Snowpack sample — Snodgrass Mountain, Crested Butte, Colorado (2/4/25, 12:06 PM MST)
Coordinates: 38.923, -106.968
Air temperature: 35 °F
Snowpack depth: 80 cm
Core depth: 50 cm
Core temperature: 30.2 °F
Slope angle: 14°, slope face: 78°
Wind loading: low
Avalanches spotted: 0
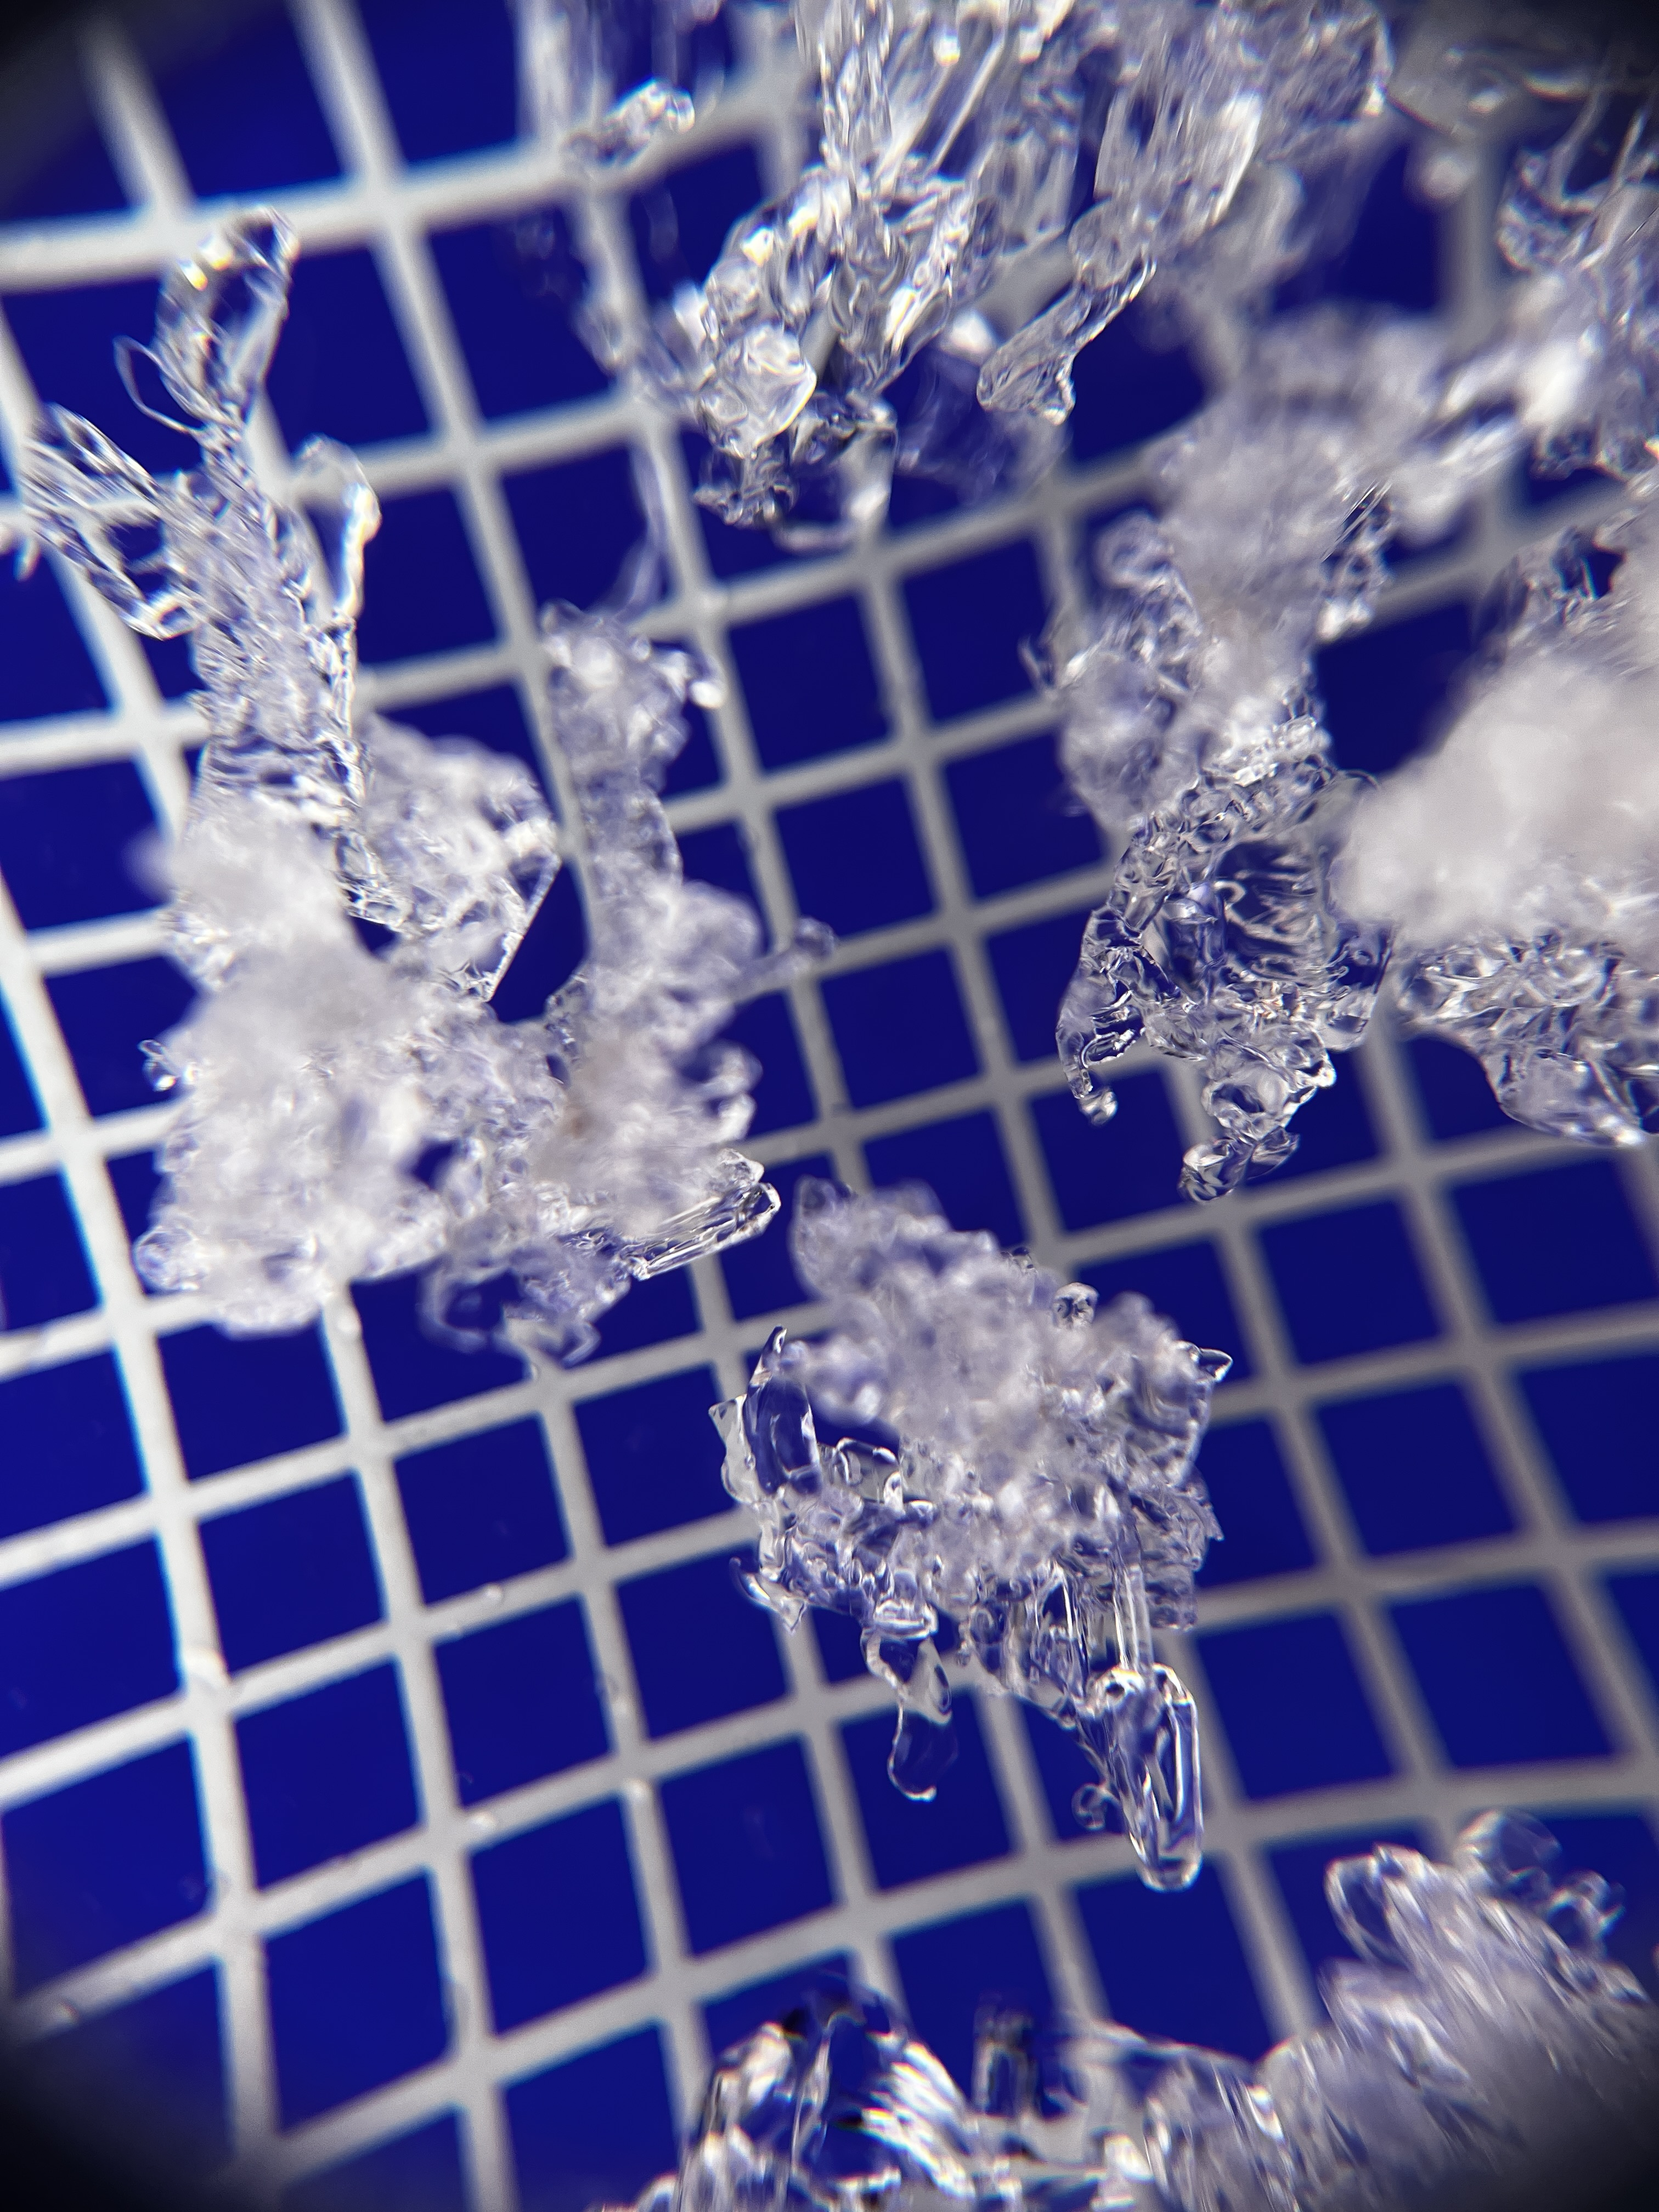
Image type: magnified_profile
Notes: No avalanches nearby, unusually warm weather for the last month reported by residents, Collected 25 yards from treeline